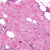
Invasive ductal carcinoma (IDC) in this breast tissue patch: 0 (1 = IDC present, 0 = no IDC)